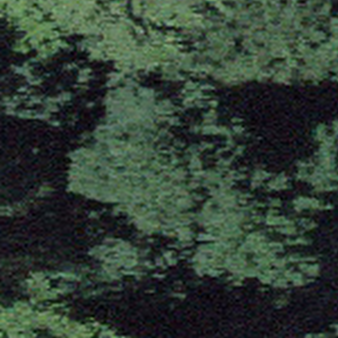
Label: other